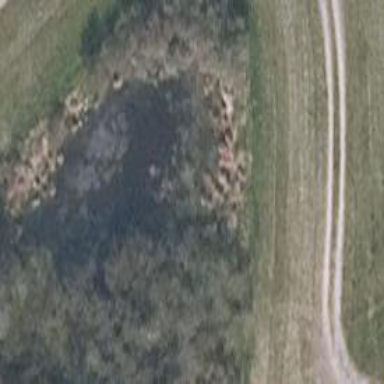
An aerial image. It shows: Pond surrounded by natural water.